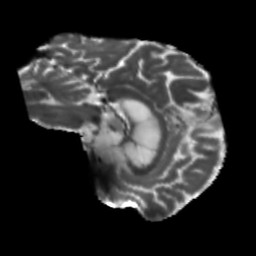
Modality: T2w
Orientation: sagittal
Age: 71
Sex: male
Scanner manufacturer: siemens
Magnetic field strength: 3 T
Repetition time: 5.47 s
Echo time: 0.0854 s